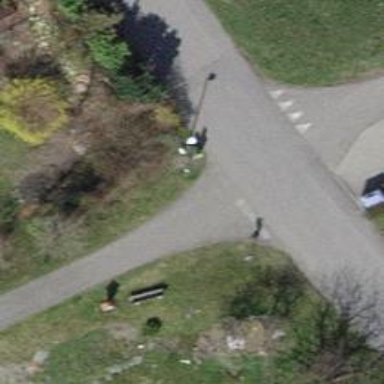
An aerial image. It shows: Guidepost providing information.